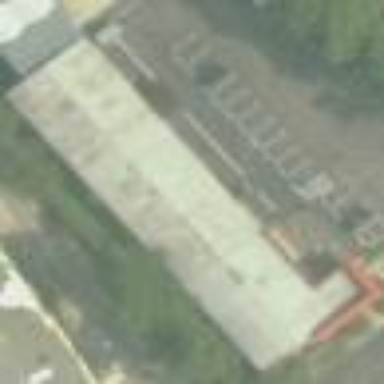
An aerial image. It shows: Commercial building housing motorcycle shop.